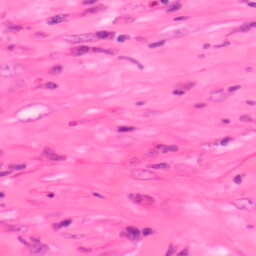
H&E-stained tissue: Colon